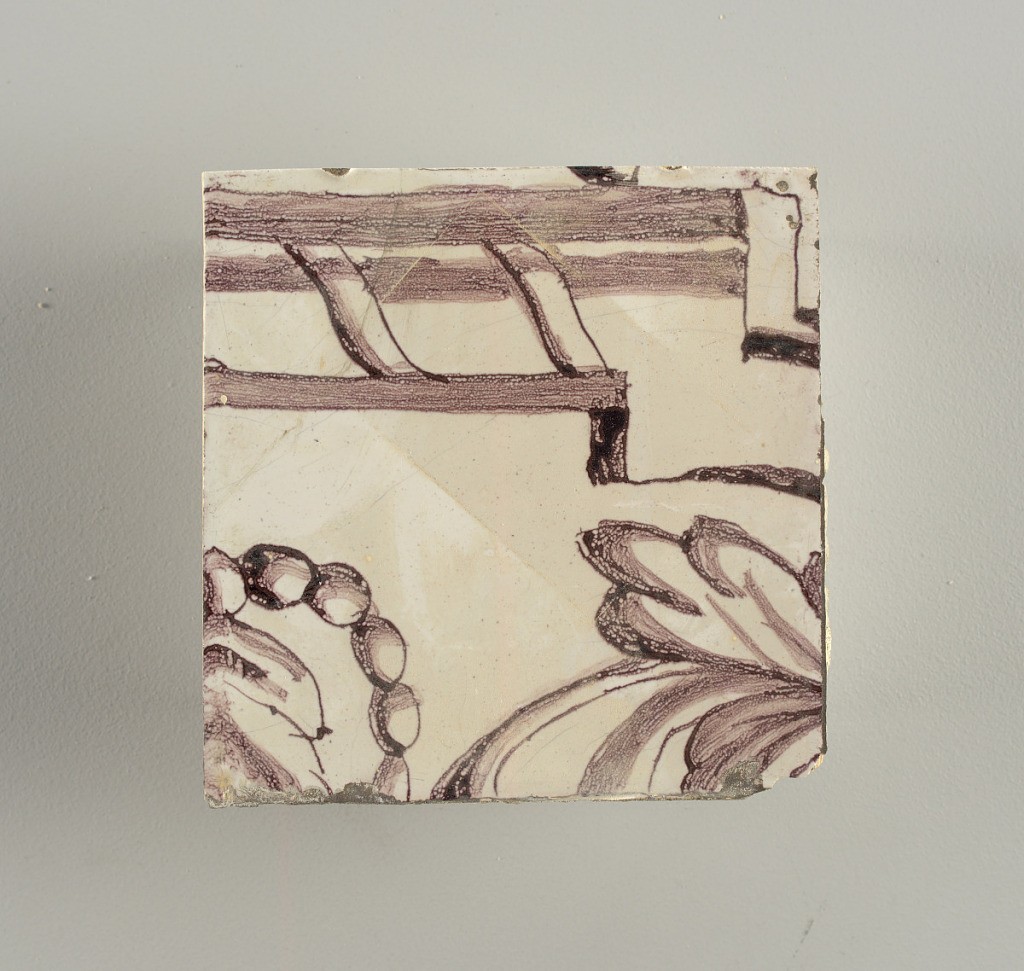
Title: Wall facing
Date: ca. 1725
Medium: Tin-glazed earthenware, underglaze
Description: Horizontal rectangle.  Thirty-seven tiles wide and twenty-one high with opening for door or window nineteen and one-half tiles high and twelve wide.  To left and right of opening, centered canopy above. Left, woman representing Hope, right, a sculputure urn.  Centered above opening, a mascaron.  Arabesque design of foliage.